Field crop: tomato
Growth stage: 2
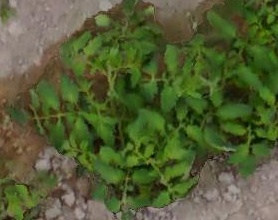
Species: tomato